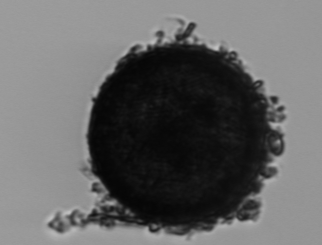
Label: Thalassiosira_TAG_external_detritus